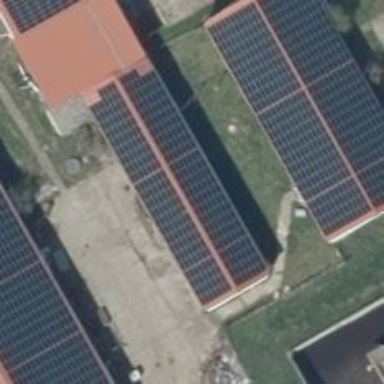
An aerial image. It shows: Solar power generator with photovoltaic panels.